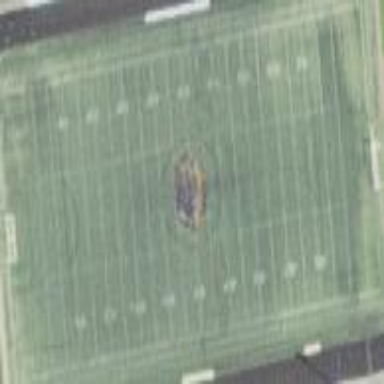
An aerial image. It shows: Pitch for American football.